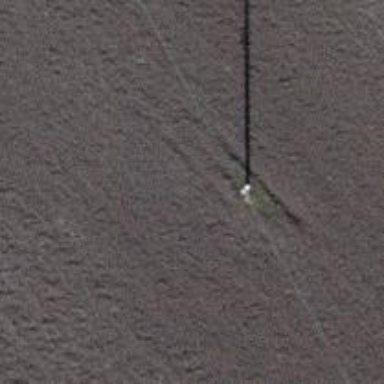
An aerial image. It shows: Minor power line.